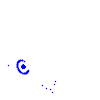
Particle: kaon